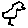
Label: bird